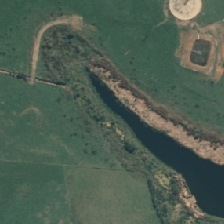
Land cover: herbaceous_freshwater_vege